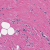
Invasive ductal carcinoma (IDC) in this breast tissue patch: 0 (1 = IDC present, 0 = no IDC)